Aerial crown-view tile of a tropical tree (Barro Colorado Island, Panama), acquired 20250512:
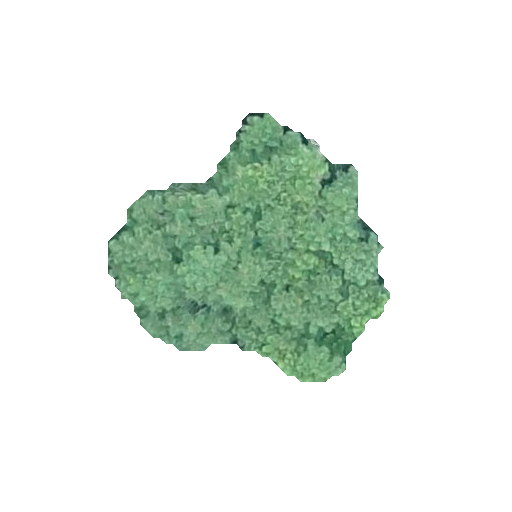
Species: Jacaranda copaia
GBIF accepted scientific name: Jacaranda copaia
Crown area: 69.708 m²